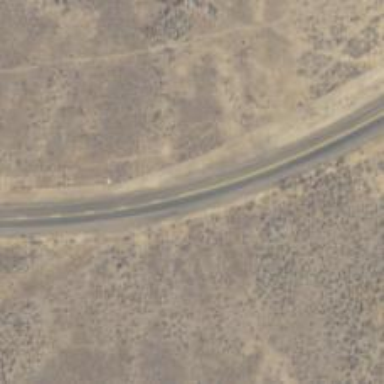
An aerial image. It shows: Secondary road with asphalt surface.